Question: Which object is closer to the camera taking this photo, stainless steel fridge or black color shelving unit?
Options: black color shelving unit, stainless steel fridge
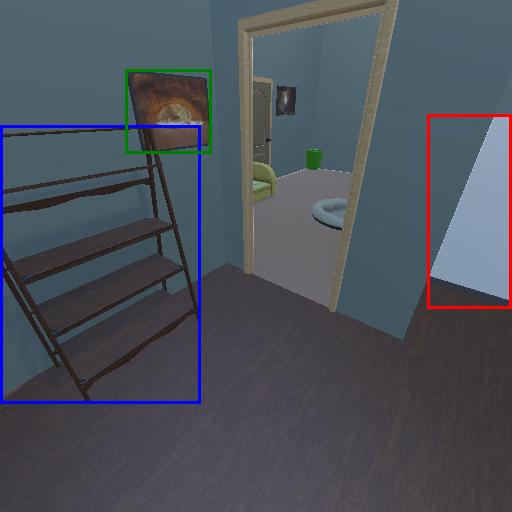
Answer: black color shelving unit